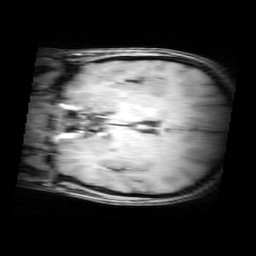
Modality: MP2RAGE
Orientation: coronal
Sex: male
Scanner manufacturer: siemens
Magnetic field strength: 3 T
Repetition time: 5 s
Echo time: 0.00355 s